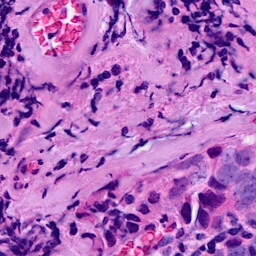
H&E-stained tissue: Breast